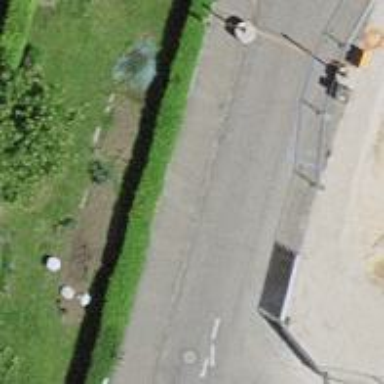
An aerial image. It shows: Hedge barrier.